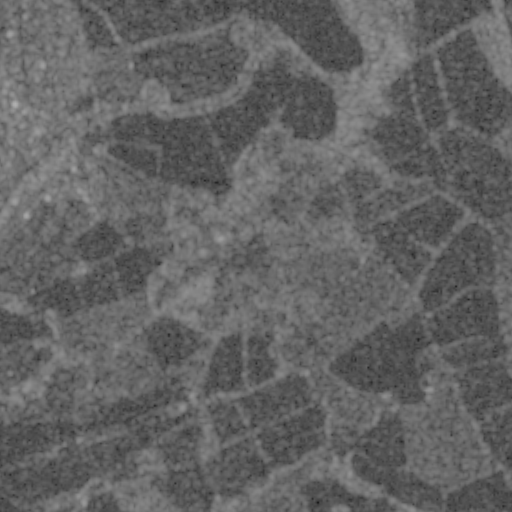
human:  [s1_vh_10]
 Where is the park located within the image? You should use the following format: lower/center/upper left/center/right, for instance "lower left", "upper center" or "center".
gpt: The park is located in the upper left of the image.
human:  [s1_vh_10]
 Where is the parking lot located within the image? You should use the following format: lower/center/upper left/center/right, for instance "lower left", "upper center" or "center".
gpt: The parking lot is located in the upper left of the image.
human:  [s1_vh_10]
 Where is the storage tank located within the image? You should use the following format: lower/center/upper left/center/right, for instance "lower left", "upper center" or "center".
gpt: The storage tank is located in the upper left of the image.
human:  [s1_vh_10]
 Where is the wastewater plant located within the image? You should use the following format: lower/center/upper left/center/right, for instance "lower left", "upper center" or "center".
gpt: The wastewater plant is located in the upper left of the image.
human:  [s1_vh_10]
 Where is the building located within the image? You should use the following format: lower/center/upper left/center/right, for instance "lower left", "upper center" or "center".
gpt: There is no building in the image.

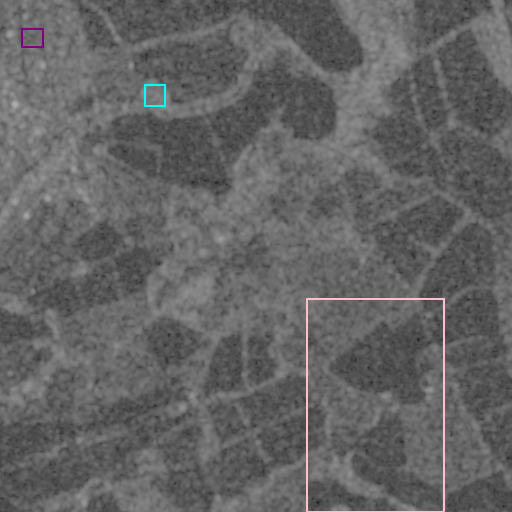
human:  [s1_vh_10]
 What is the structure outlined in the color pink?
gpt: The structure outlined in pink is a crop field.
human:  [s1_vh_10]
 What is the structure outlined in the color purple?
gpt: The structure outlined in purple is a park.
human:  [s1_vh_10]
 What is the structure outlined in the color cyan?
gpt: The structure outlined in cyan is a wastewater plant.
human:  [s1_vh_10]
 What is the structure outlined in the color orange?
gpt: There is no orange outline.